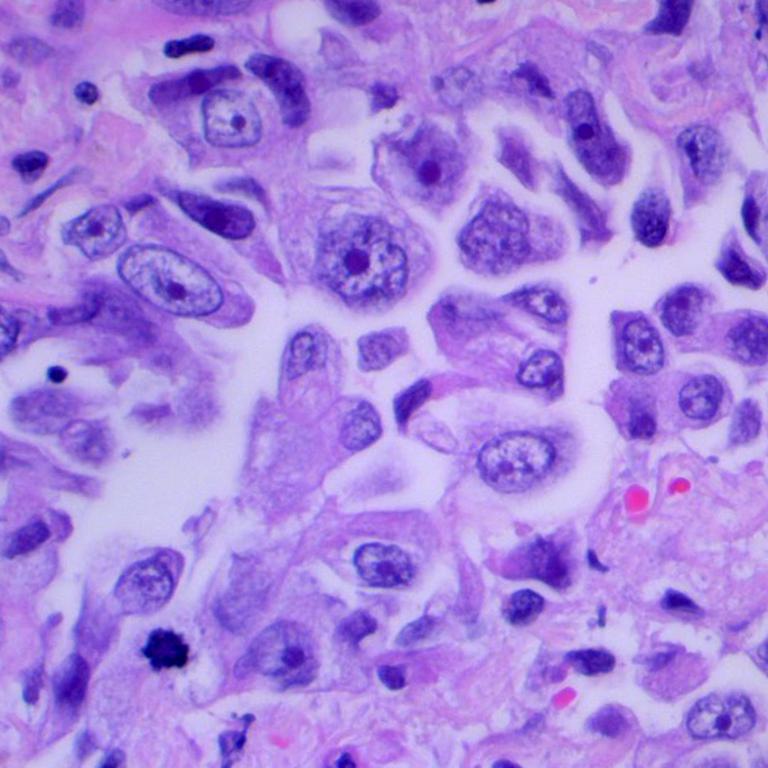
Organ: lung
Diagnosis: adenocarcinomas